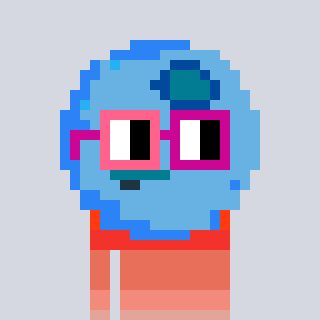
a pixel art character with square pink and red glasses, a blueberry-shaped head and a orange-colored body on a cool background